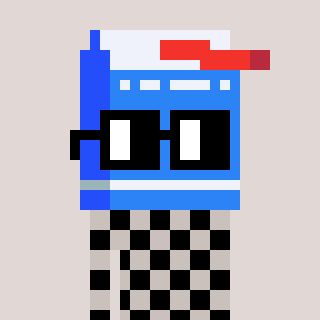
a pixel art character with square black glasses, a milk-shaped head and a foggrey-colored body on a warm background